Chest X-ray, PA view. Patient: 65 years old, sex F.
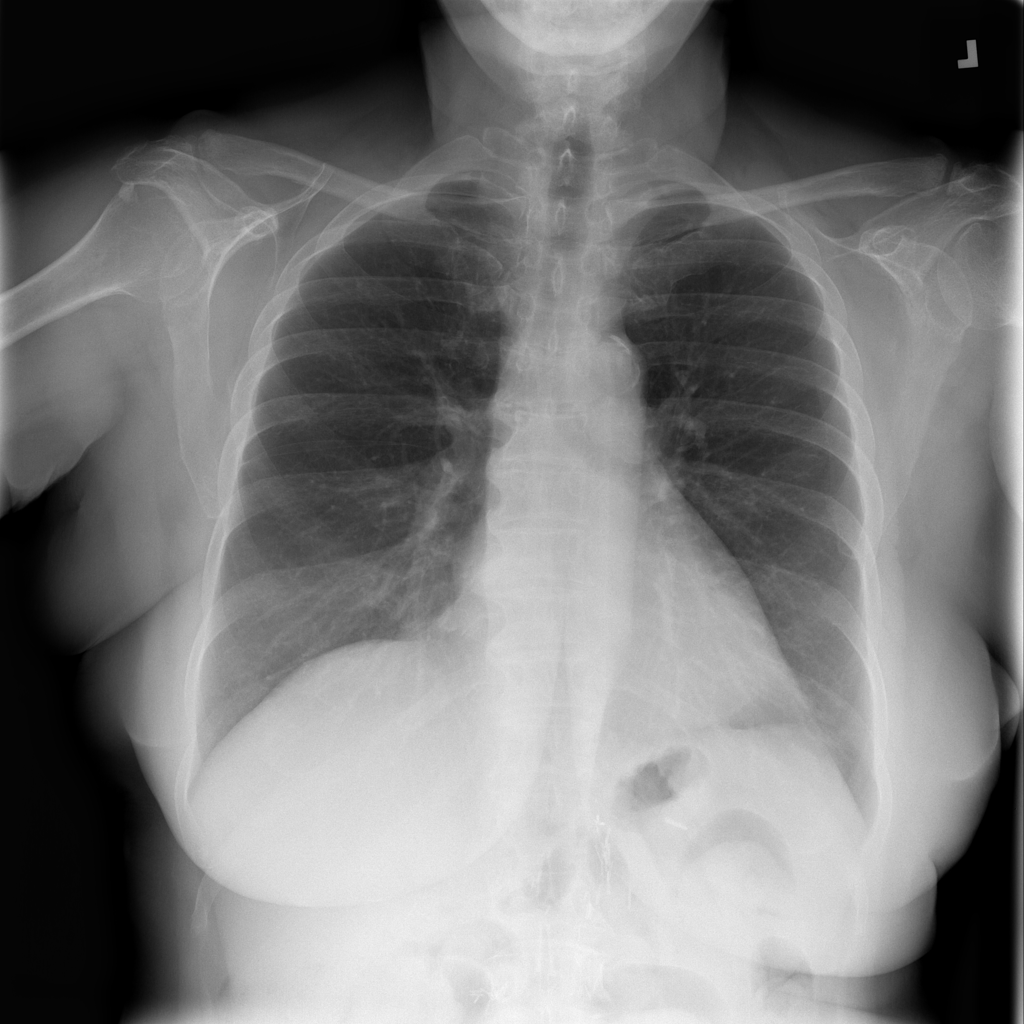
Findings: Atelectasis